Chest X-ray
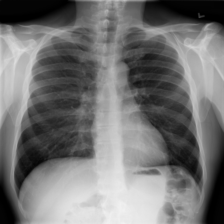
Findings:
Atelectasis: negative
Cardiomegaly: negative
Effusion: negative
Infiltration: positive
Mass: negative
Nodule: negative
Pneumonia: negative
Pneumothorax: negative
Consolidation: negative
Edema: negative
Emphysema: negative
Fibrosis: negative
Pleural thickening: negative
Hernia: negative